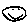
Label: smiley face